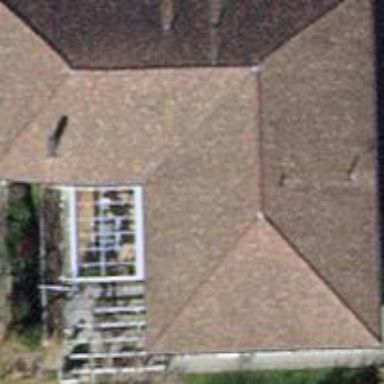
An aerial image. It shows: Detached building with hipped roof shape.